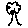
Label: tree